Question: Designing a site and having an issue with an inline SVG graphic. On the homepage , the big red angled block that sits behind the text for the event slide seems to have a 1pm thin sliver to the left of it. The area that would normally be an edge if it was a full on square.
This appears on mobile phones (as it's responsive), and also in browser windows when resizing smaller to simulate a mobile width. All attempts by me and my people to resolve this strange issue haven't worked yet. Can anyone lend a hand?
<URL>

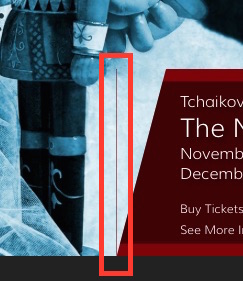
Answer: It's an artifact of rounding the size of the image to an integer number of pixels, and it's coming from the following element in the SVG
'''
<use xmlns="http://www.w3.org/2000/svg" fill="#7F0000"
sketch:type="MSShapeGroup"
xmlns:sketch="http://www.bohemiancoding.com/sketch/ns"
xlink:href="#path-1" xmlns:xlink="http://www.w3.org/1999/xlink"/>
'''
I'm not familiar enough with Sketch's SVG export to say how to eliminate it.